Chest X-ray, PA view. Patient: 66 years old, sex M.
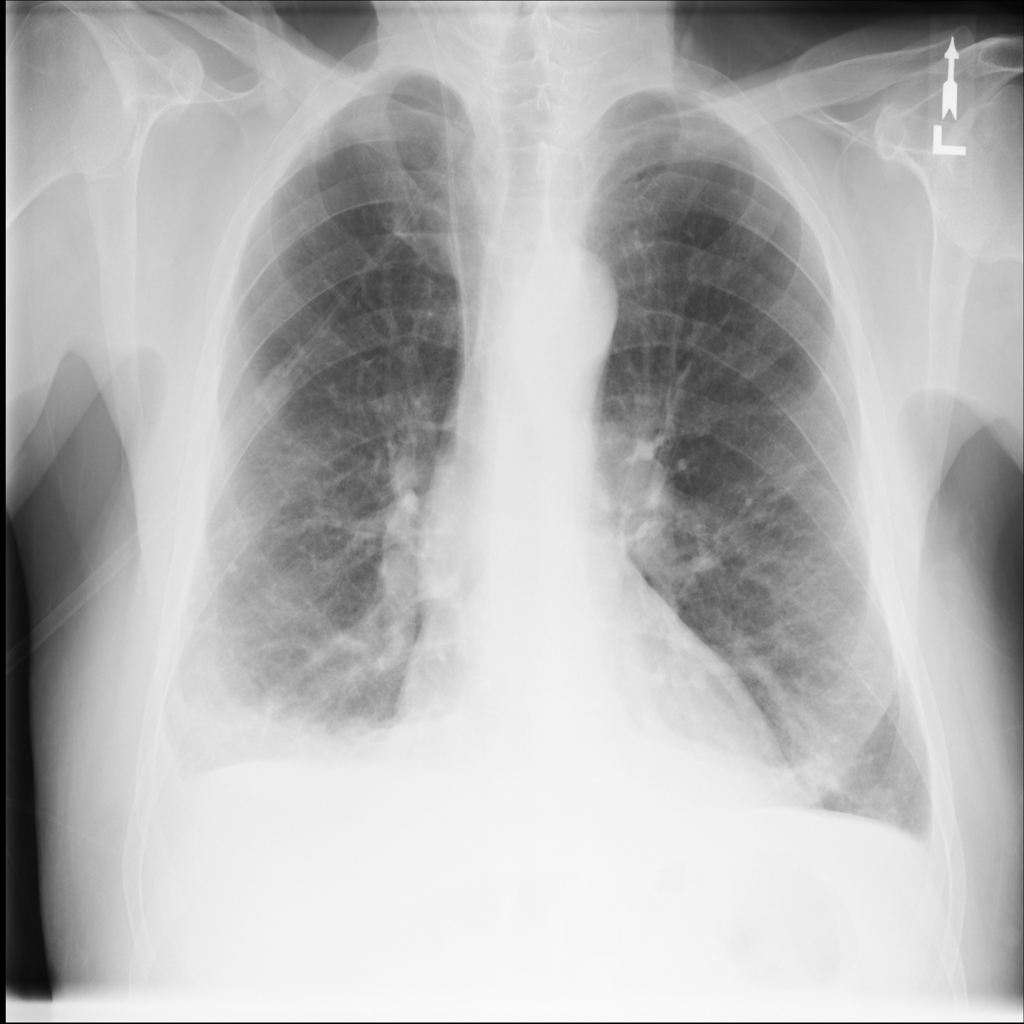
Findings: Atelectasis, Effusion